Field crop: maize
Growth stage: 1
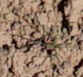
Species: lolium